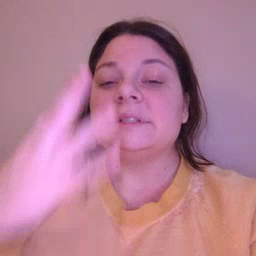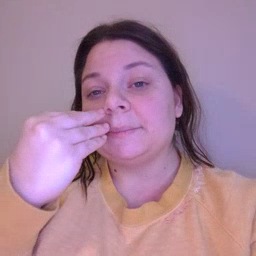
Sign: sleep